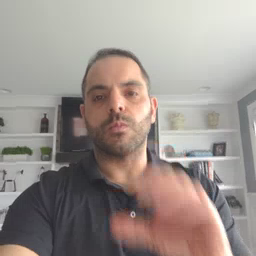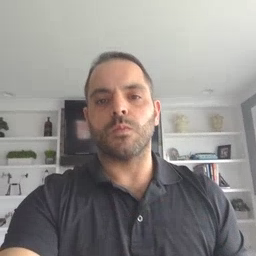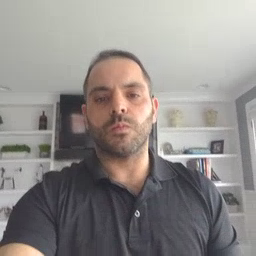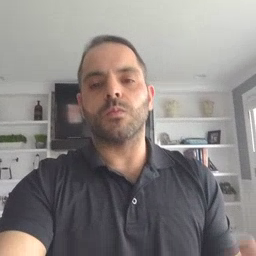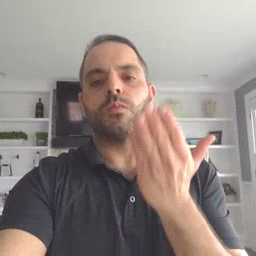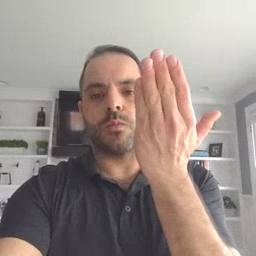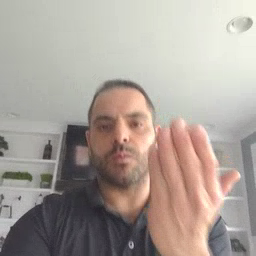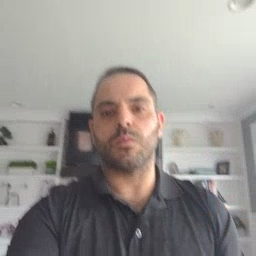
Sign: there